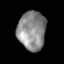
Tissue: lung
Cell type: Epithelial cells
Senescence score: 0.1563
Nuclear area (px): 1057
Mean DAPI intensity: 140.613